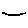
Label: line